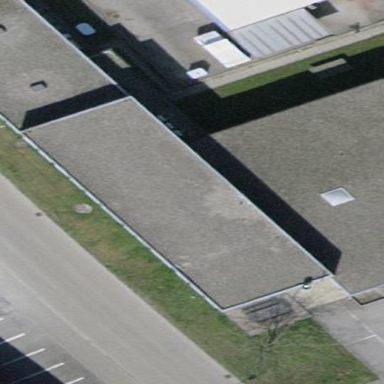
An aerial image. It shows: Industrial building.